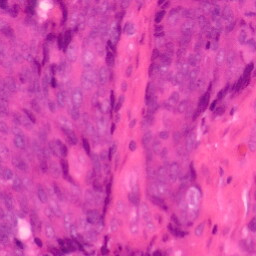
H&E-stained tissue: Colon